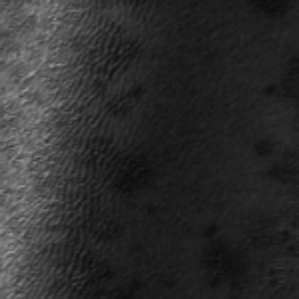
Label: frost